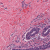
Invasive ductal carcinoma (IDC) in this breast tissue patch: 0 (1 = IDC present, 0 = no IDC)